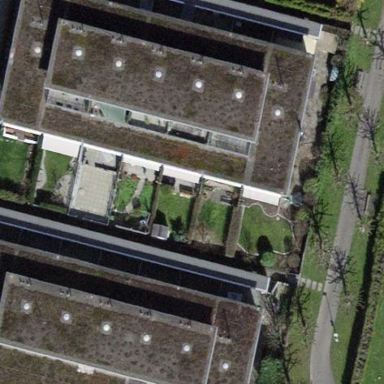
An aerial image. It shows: Building with flat roof.